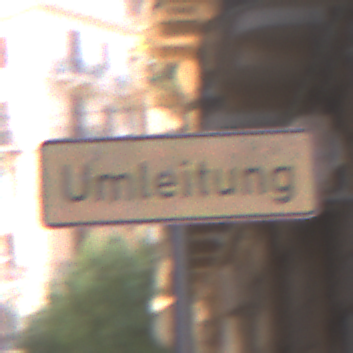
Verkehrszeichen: Umleitungsankuendigung
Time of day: MorningAfternoon
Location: Outdoor (Urban)
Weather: PartlyCloudy
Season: NotSpecified
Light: Natural